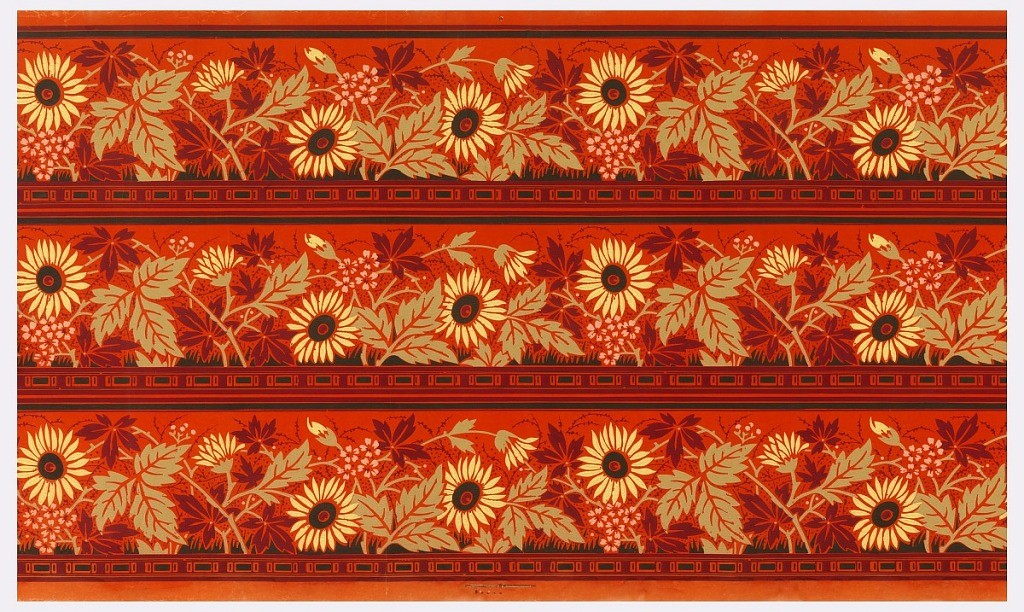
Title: Border
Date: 1875–1906
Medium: Block-printed
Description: Wallpaper roll.
Printed three across, large daisy-like flowers, with foliage, with small pink flowers, on orange ground.